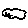
Label: cloud